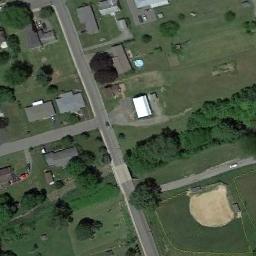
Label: baseball_diamond